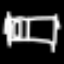
Label: bed